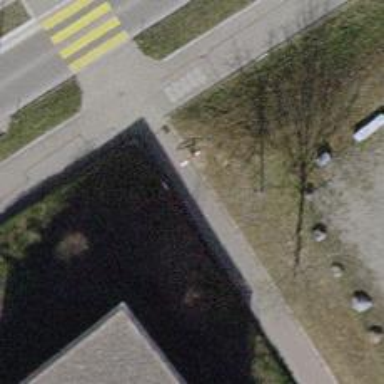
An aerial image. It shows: Cycle barrier.